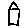
Label: house